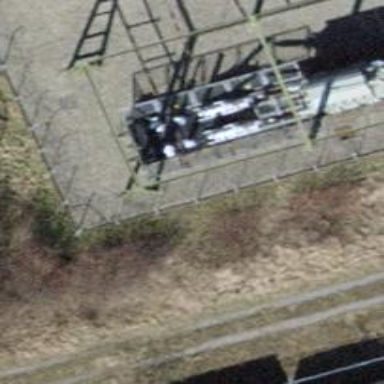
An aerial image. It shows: Insulator used in power equipment.